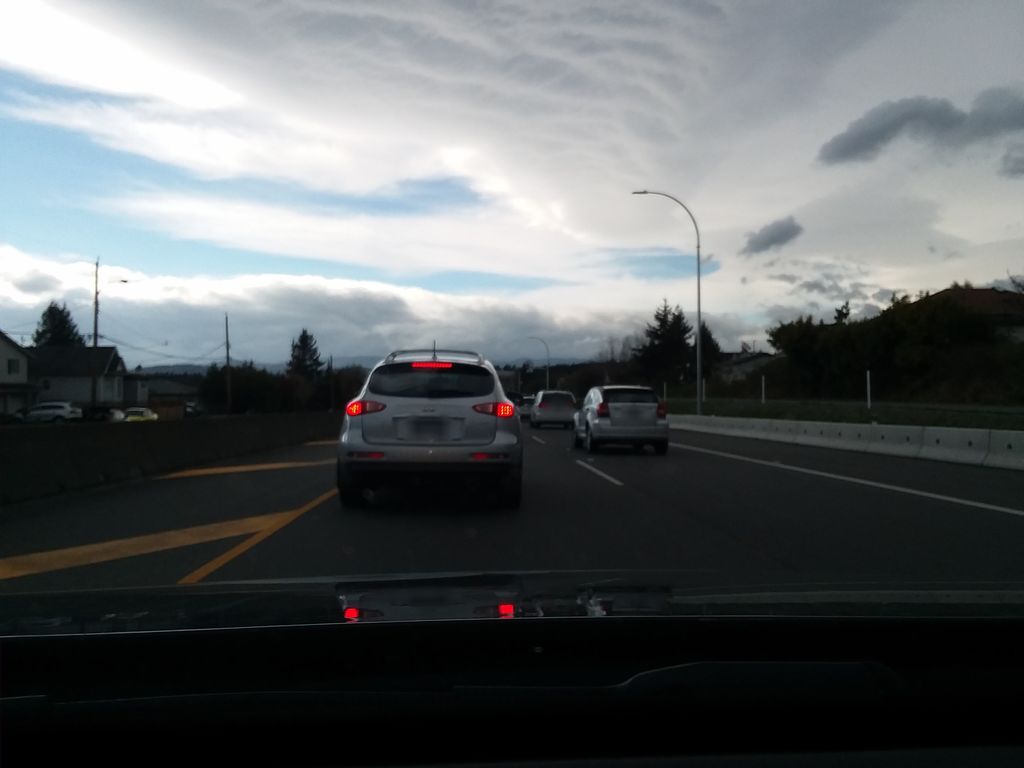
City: victoria